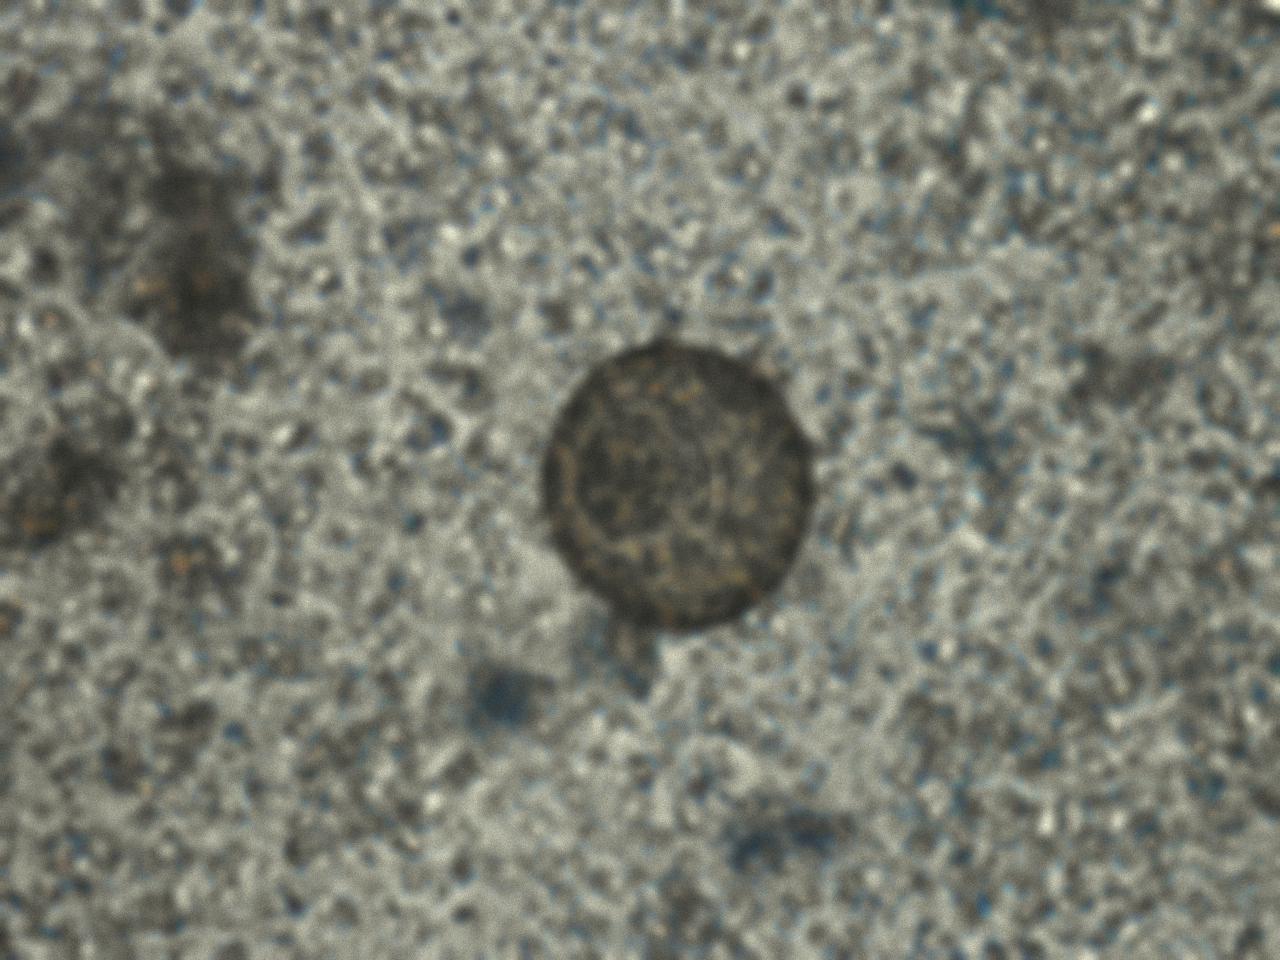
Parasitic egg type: Hymenolepis diminuta